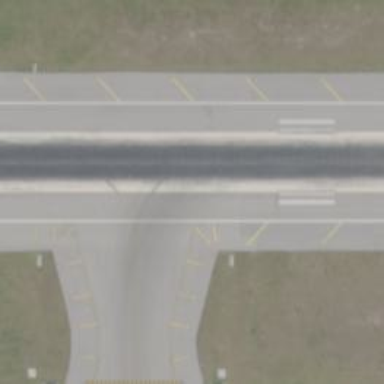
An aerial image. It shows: View of taxiway at the airport.